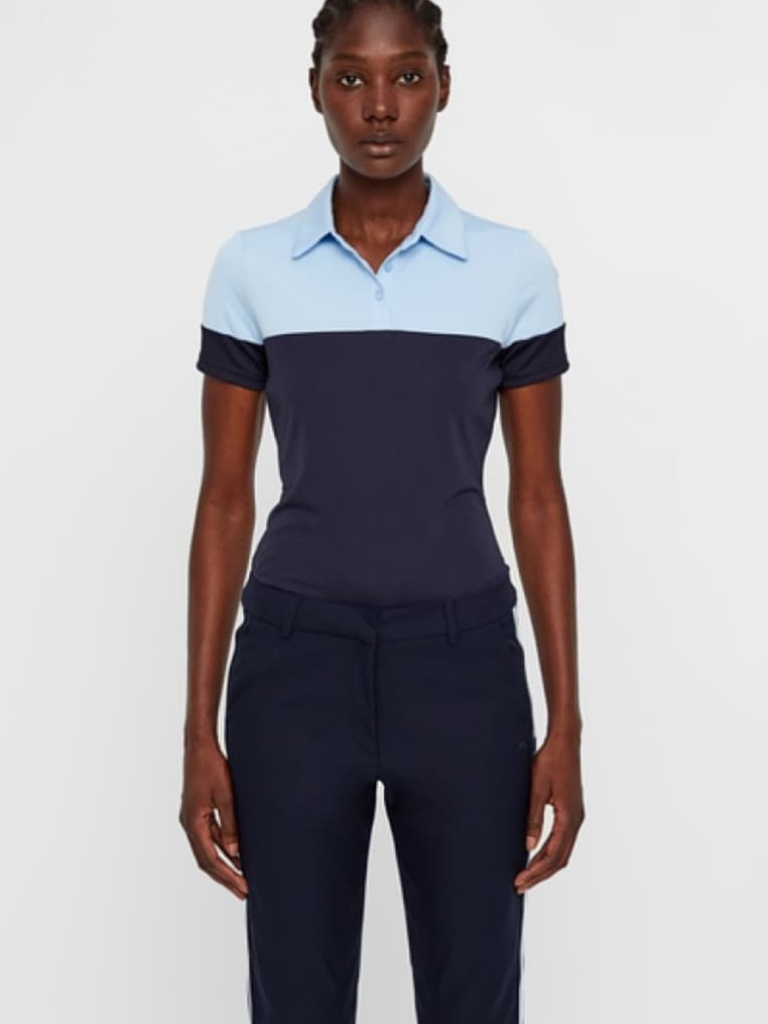
cotton tight short sleeve hip length Fully Tucked in polo polo